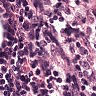
Metastatic tissue present: no